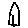
Label: house